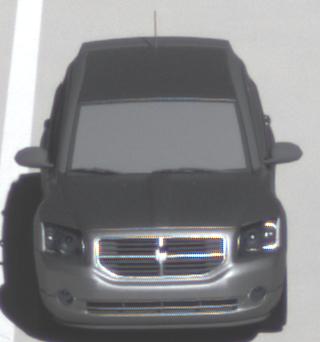
Make: Dodge
Model: Caliber 1.8
Detailed model: Caliber
Model produced from: 2006/06
Model produced until: 2009/03
Doors: 5
Color: gray
Road condition: dry road
Daytime: morning or afternoon
Contrast: high contrast